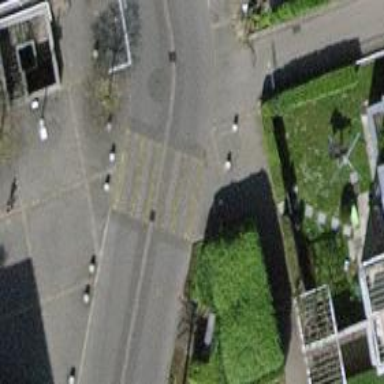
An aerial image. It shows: Marked road crossing.